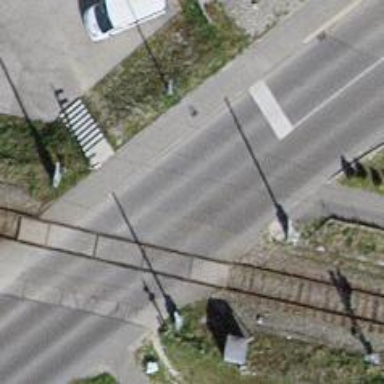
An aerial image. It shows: Level crossing along the railway.